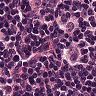
Metastatic tissue present: yes